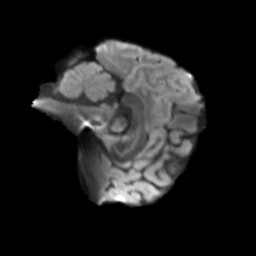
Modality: T2w
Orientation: sagittal
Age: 30
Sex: female
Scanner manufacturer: siemens
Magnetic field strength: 3 T
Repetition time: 3.23 s
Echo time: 0.0892 s